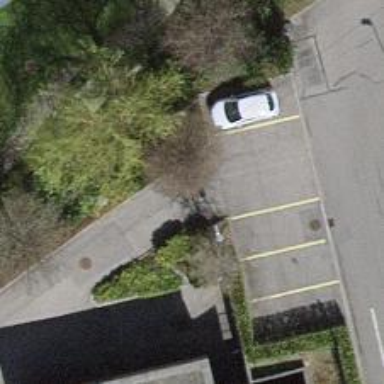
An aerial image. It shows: Bollard barrier.